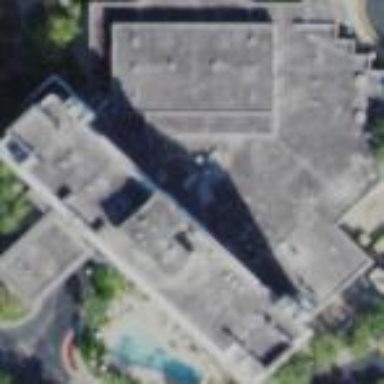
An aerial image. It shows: Hotel building.